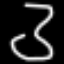
Label: hourglass